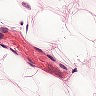
Metastatic tissue present: no